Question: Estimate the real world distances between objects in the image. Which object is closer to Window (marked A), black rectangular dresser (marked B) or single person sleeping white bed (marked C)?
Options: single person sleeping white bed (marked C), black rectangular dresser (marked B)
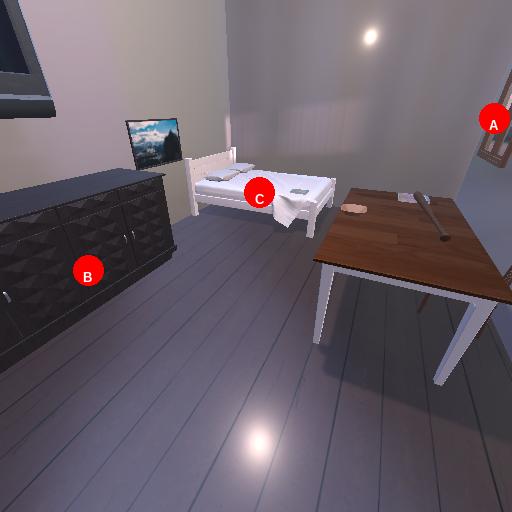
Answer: single person sleeping white bed (marked C)